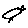
Label: bird